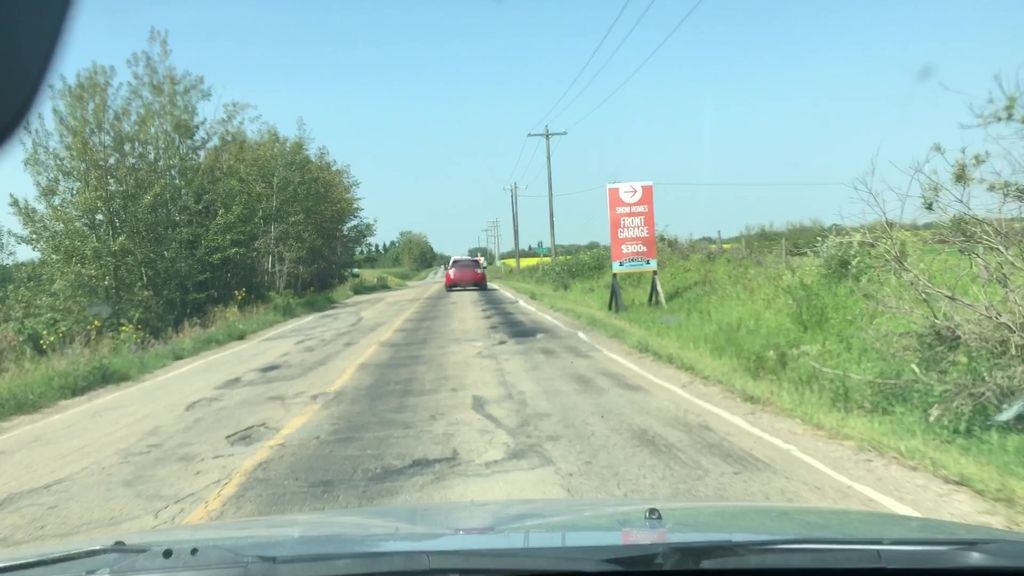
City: edmonton